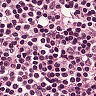
Metastatic tissue present: no